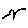
Label: bird